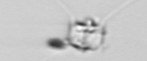
Label: Chaetoceros_didymus